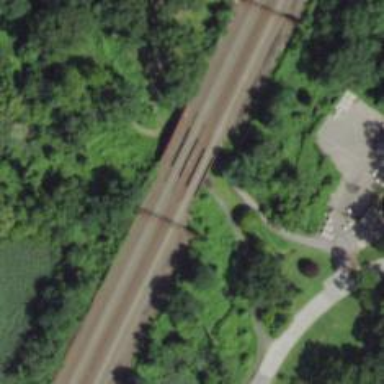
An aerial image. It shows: Bridge over electrified railway with contact lines.